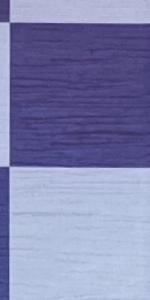
Label: Empty